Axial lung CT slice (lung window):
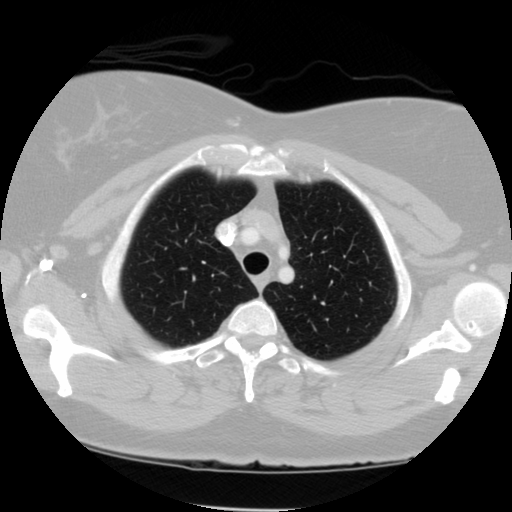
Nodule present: no